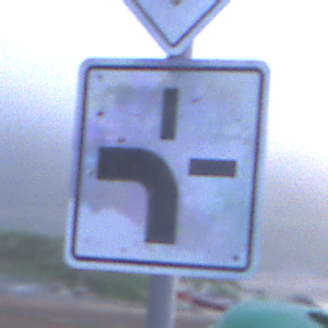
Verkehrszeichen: VerlaufVorfahrtsstrasse1
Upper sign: Vorfahrtsstrasse
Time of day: SunriseSunset
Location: Outdoor (Urban)
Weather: Overcast
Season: NotSpecified
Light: Natural